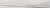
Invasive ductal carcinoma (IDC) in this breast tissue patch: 0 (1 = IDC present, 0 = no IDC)